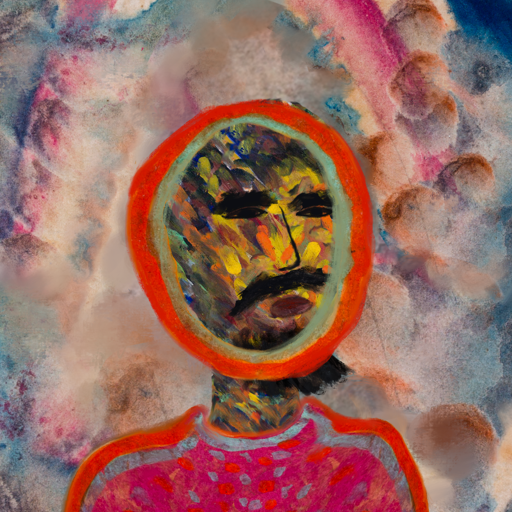
Background: Rupkatha, Head And Neck Side: An_Impression, Face Side: Mosgoul, Bust: Sisters, Hair Side: Sisters, Head Accessory: Blank, Second Necklace: Blank, Necklace: Blank, Baby: Blank